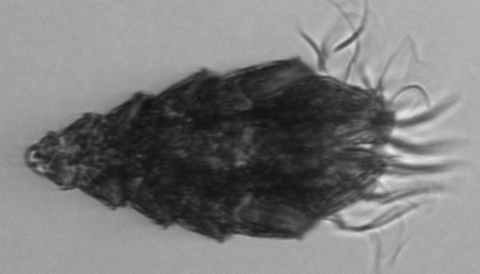
Label: Laboea_strobila